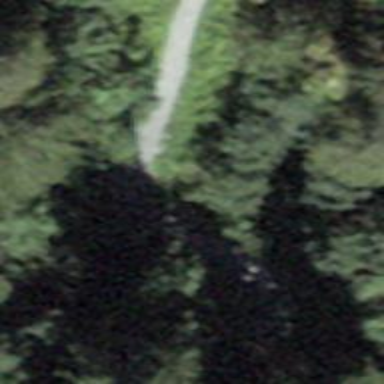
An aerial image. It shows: Culvert tunnel.